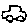
Label: car